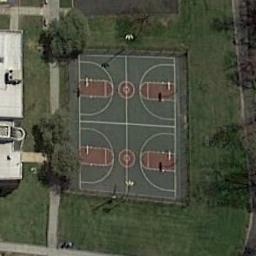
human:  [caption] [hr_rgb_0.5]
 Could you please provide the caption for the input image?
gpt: There are two basketball courts in the middle of grass next to a white building with a road pass by .

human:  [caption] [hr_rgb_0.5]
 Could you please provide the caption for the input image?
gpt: There are two identical basketball courts .

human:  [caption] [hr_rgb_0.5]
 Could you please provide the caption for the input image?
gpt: The three basketball courts on the lawn are one street away from the buildings .

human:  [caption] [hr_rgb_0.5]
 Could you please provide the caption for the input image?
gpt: Two basketball courts on the lawn with some trees and some buildings beside .

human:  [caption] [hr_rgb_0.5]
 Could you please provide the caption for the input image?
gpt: The building is next to two basketball courts .